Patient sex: M
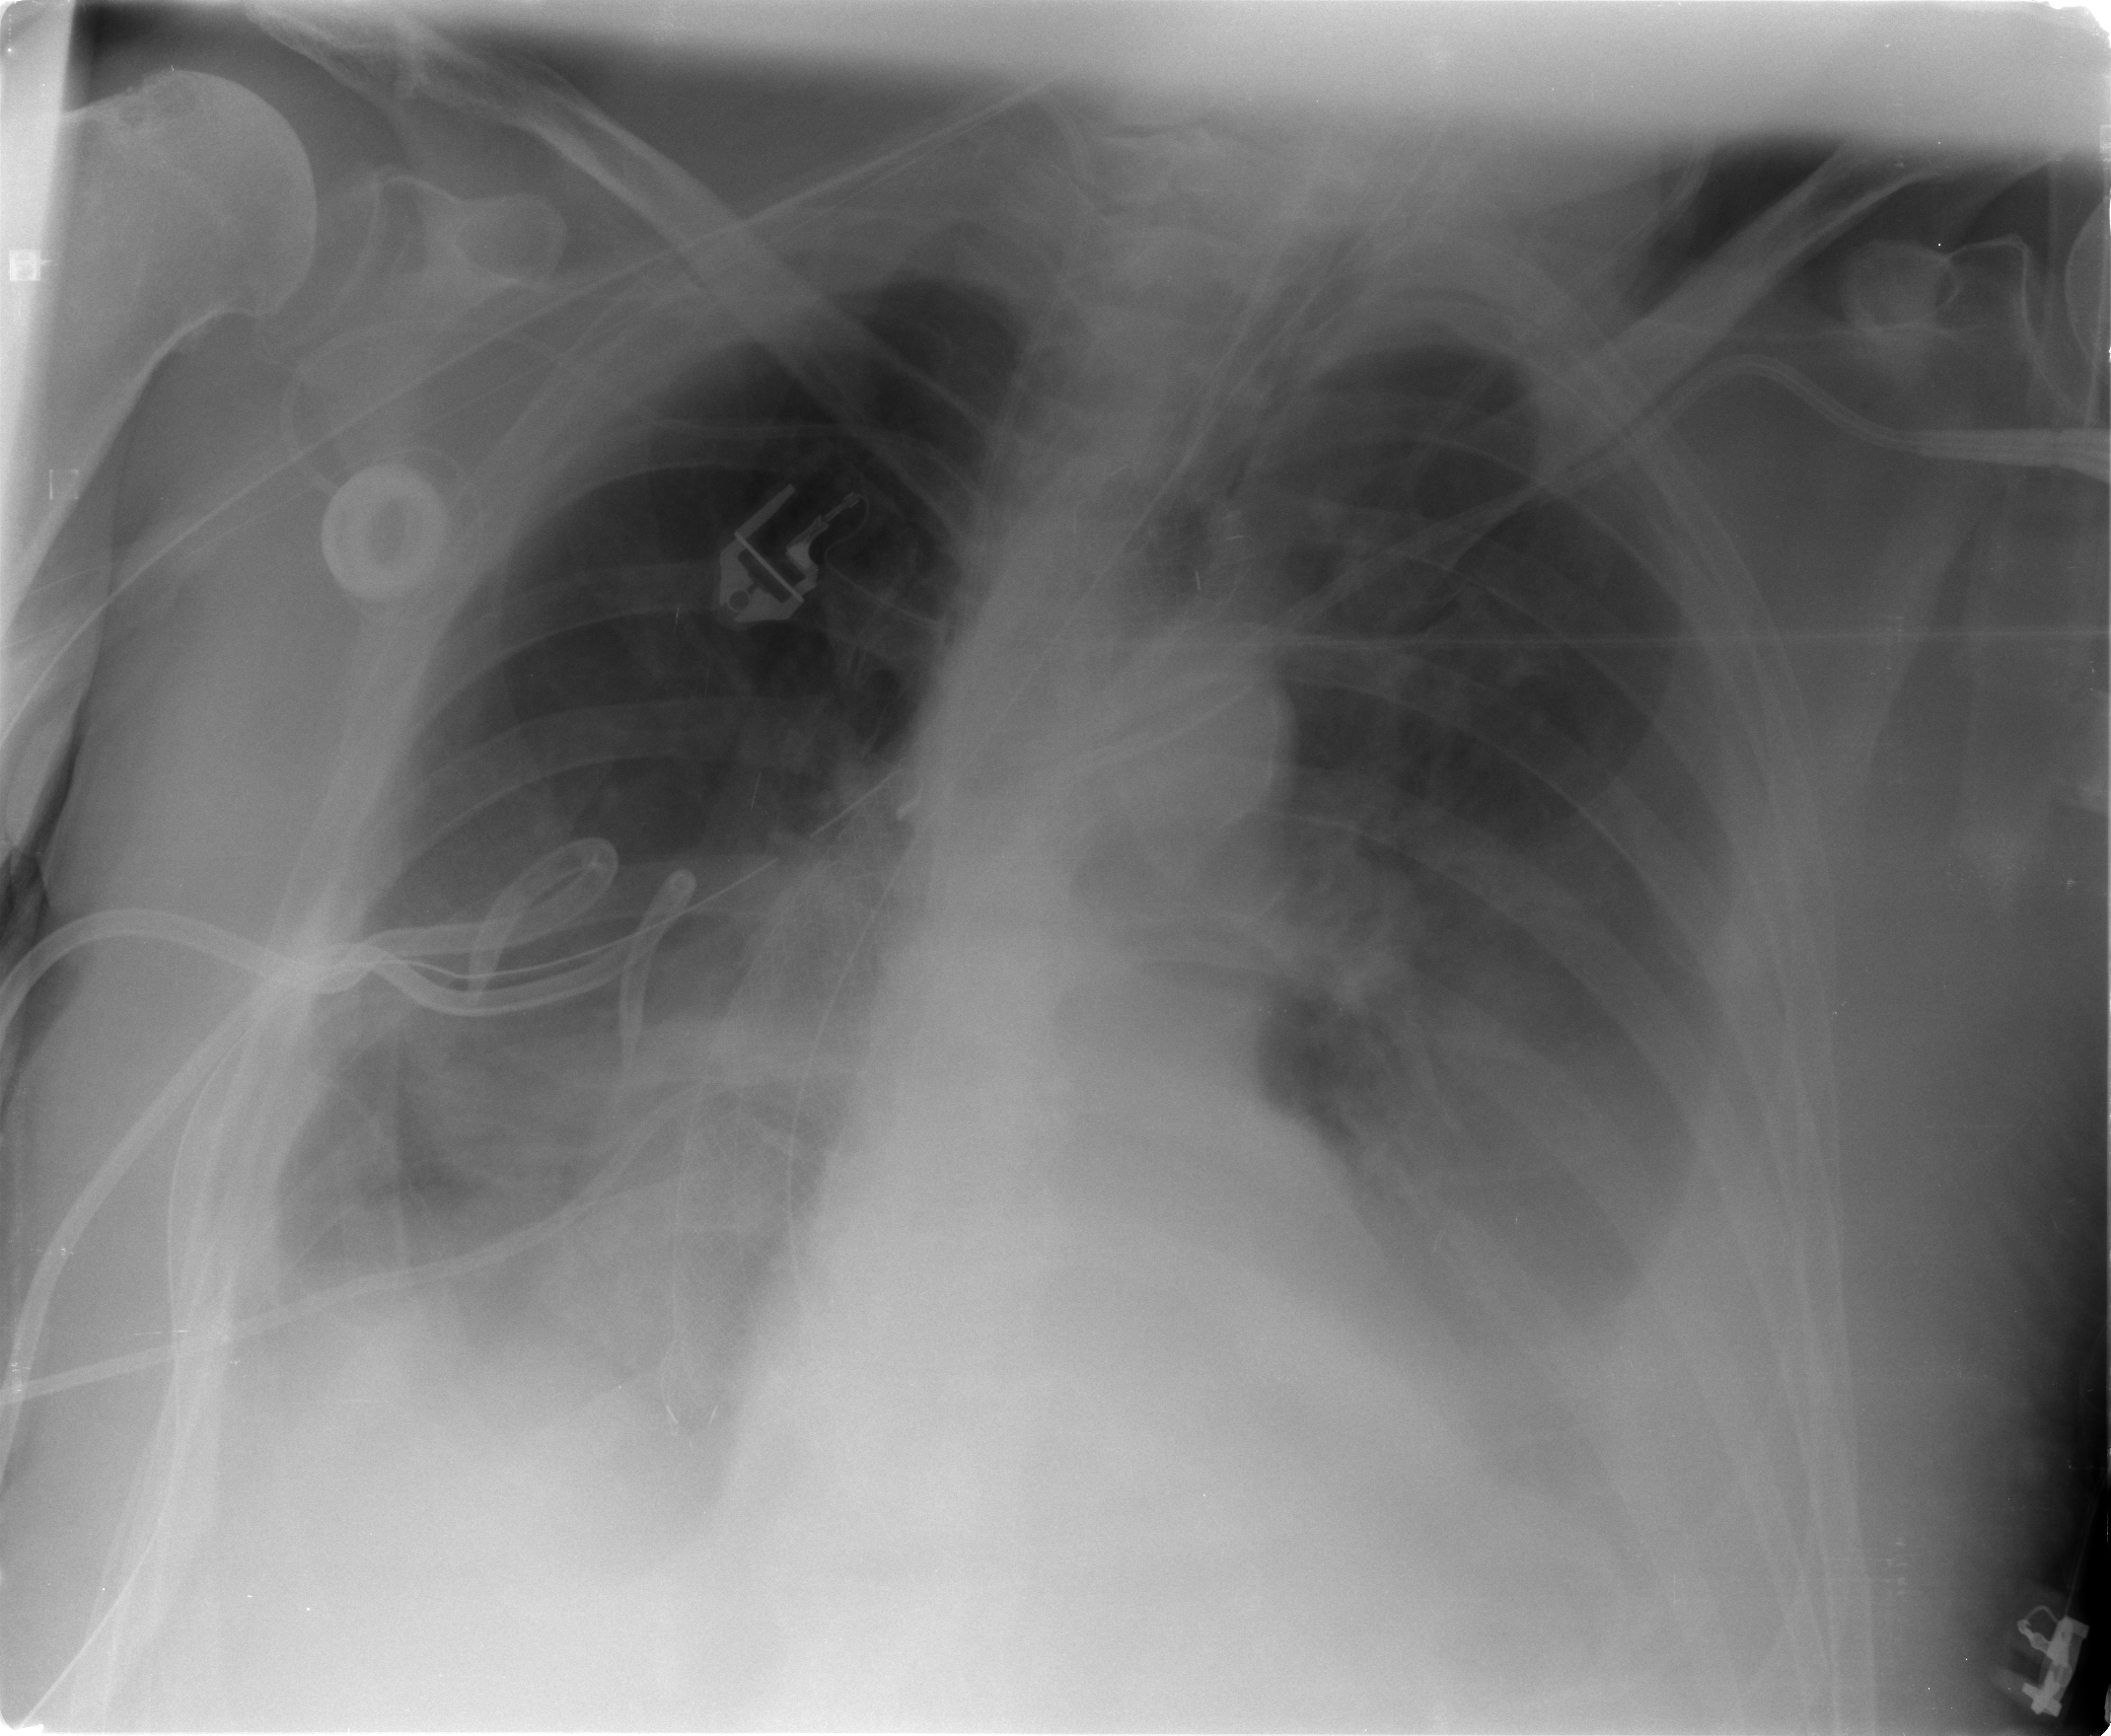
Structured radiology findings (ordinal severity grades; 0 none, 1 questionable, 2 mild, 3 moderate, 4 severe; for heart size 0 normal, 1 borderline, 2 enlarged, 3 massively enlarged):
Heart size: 0
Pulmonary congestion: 2
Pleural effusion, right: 2
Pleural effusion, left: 3
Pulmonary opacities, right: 2
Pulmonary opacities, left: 0
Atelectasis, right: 3
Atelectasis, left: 2